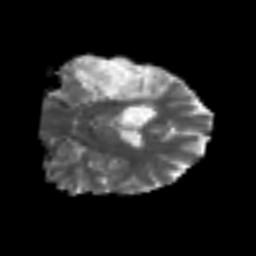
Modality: MD
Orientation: coronal
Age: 54
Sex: male
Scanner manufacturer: siemens
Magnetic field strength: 3 T
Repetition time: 6.1 s
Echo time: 0.101 s